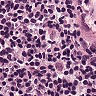
Metastatic tissue present: no